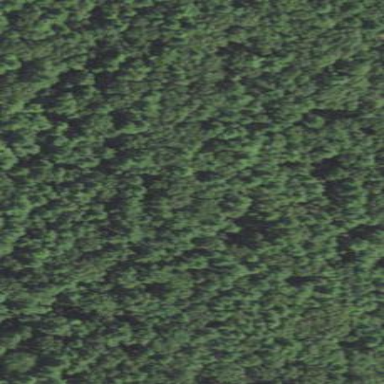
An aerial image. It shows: Nature reserve within forested area.